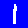
Digit: 1